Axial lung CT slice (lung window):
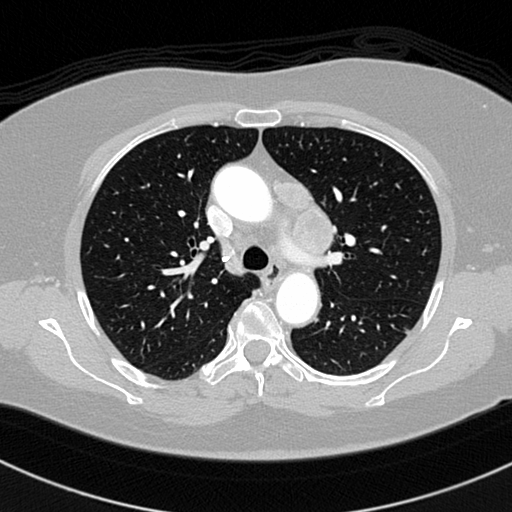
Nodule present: no